Question: I'm using the latest version of Jersey to implement some REST sample services.
Do you have any clue why when I generate the following HTTP request using Fiddler,I get:
'500 Internal Server Error'
'''
MessageBodyWriter not found for media type={application/json, q=1000}, type=class java.util.ArrayList, genericType=java.util.ArrayList<com.example.Todo>
'''
HTTP request:
'''
GET http://localhost:8080/RestProject/rest/todos/1 HTTP/1.1
Connection: close
Accept: application/json
User-Agent: Mozilla/5.0 (Windows NT 6.2; WOW64) AppleWebKit/537.36 (KHTML,like Gecko) Chrome/41.0.2272.101 Safari/537.36
Accept-Encoding: gzip, deflate, sdch
Accept-Language: it-IT,it;q=0.8,en-US;q=0.6,en;q=0.4
Host: localhost:8080
'''
That's the Rest method getting called:
'''
//This method is called if XML or JSON is requested
@GET
@Path("{id}")
@Produces({MediaType.APPLICATION_XML,MediaType.APPLICATION_JSON,MediaType.TEXT_XML})
public Todo getEntityXMLOrJSON(@PathParam("id") int id)
{
Todo todo = new Todo();
todo.setSummary("This is my first todo " + id);
todo.setDescription("This is my first todo");
return todo;
}
'''
When I request xml data everything works fine.
EDIT:

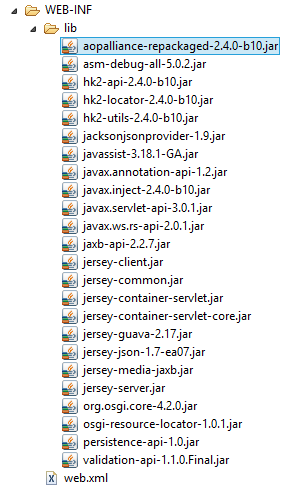
Answer: I'm pretty familiar with the Vogella tutorial. So many people have posted about it. It uses Jersey 2. You are trying to add some Jersey 1 jars to the project. Take all the ones you added on your own out. Then find and add these

And if you're using web.xml, then register the provider like so
'''
<param-name>jersey.config.server.provider.packages</param-name>
<param-value>
com.jersey.jaxb,com.fasterxml.jackson.jaxrs.json
</param-value>
'''
adding an init param to the jersey servlet. Otherwise, using Java config, in your 'ResourceConfig', just
'''
register(JacksonJaxbJsonProvider.class);
'''
That's for JAXB annotation support. If you don't need it, then you can just use 'JacksonJsonProvider'